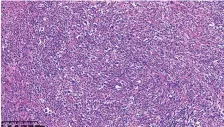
Histopathology and immunohistochemistry of the lymph nodes of this patient. In May 2020,. HE staining revealed nodular sclerosis classic Hodgkin lymphoma (10x).
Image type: pathology (immunostaining)